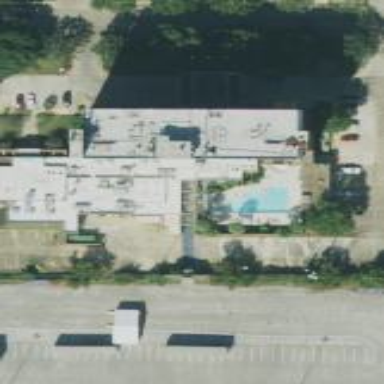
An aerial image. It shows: Motel building.